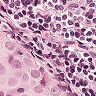
Metastatic tissue present: yes